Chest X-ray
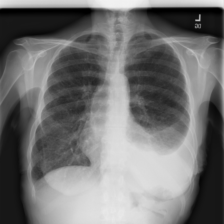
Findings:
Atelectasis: negative
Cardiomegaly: negative
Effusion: positive
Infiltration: negative
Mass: negative
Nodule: negative
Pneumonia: negative
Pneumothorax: negative
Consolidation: negative
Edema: negative
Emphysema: negative
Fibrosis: negative
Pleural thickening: negative
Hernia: negative